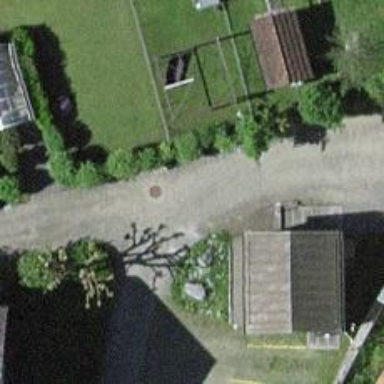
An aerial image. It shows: Service road with paving stones.